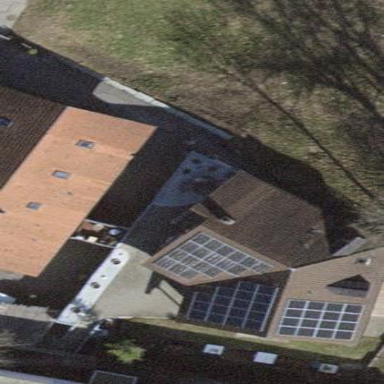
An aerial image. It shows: Detached building.